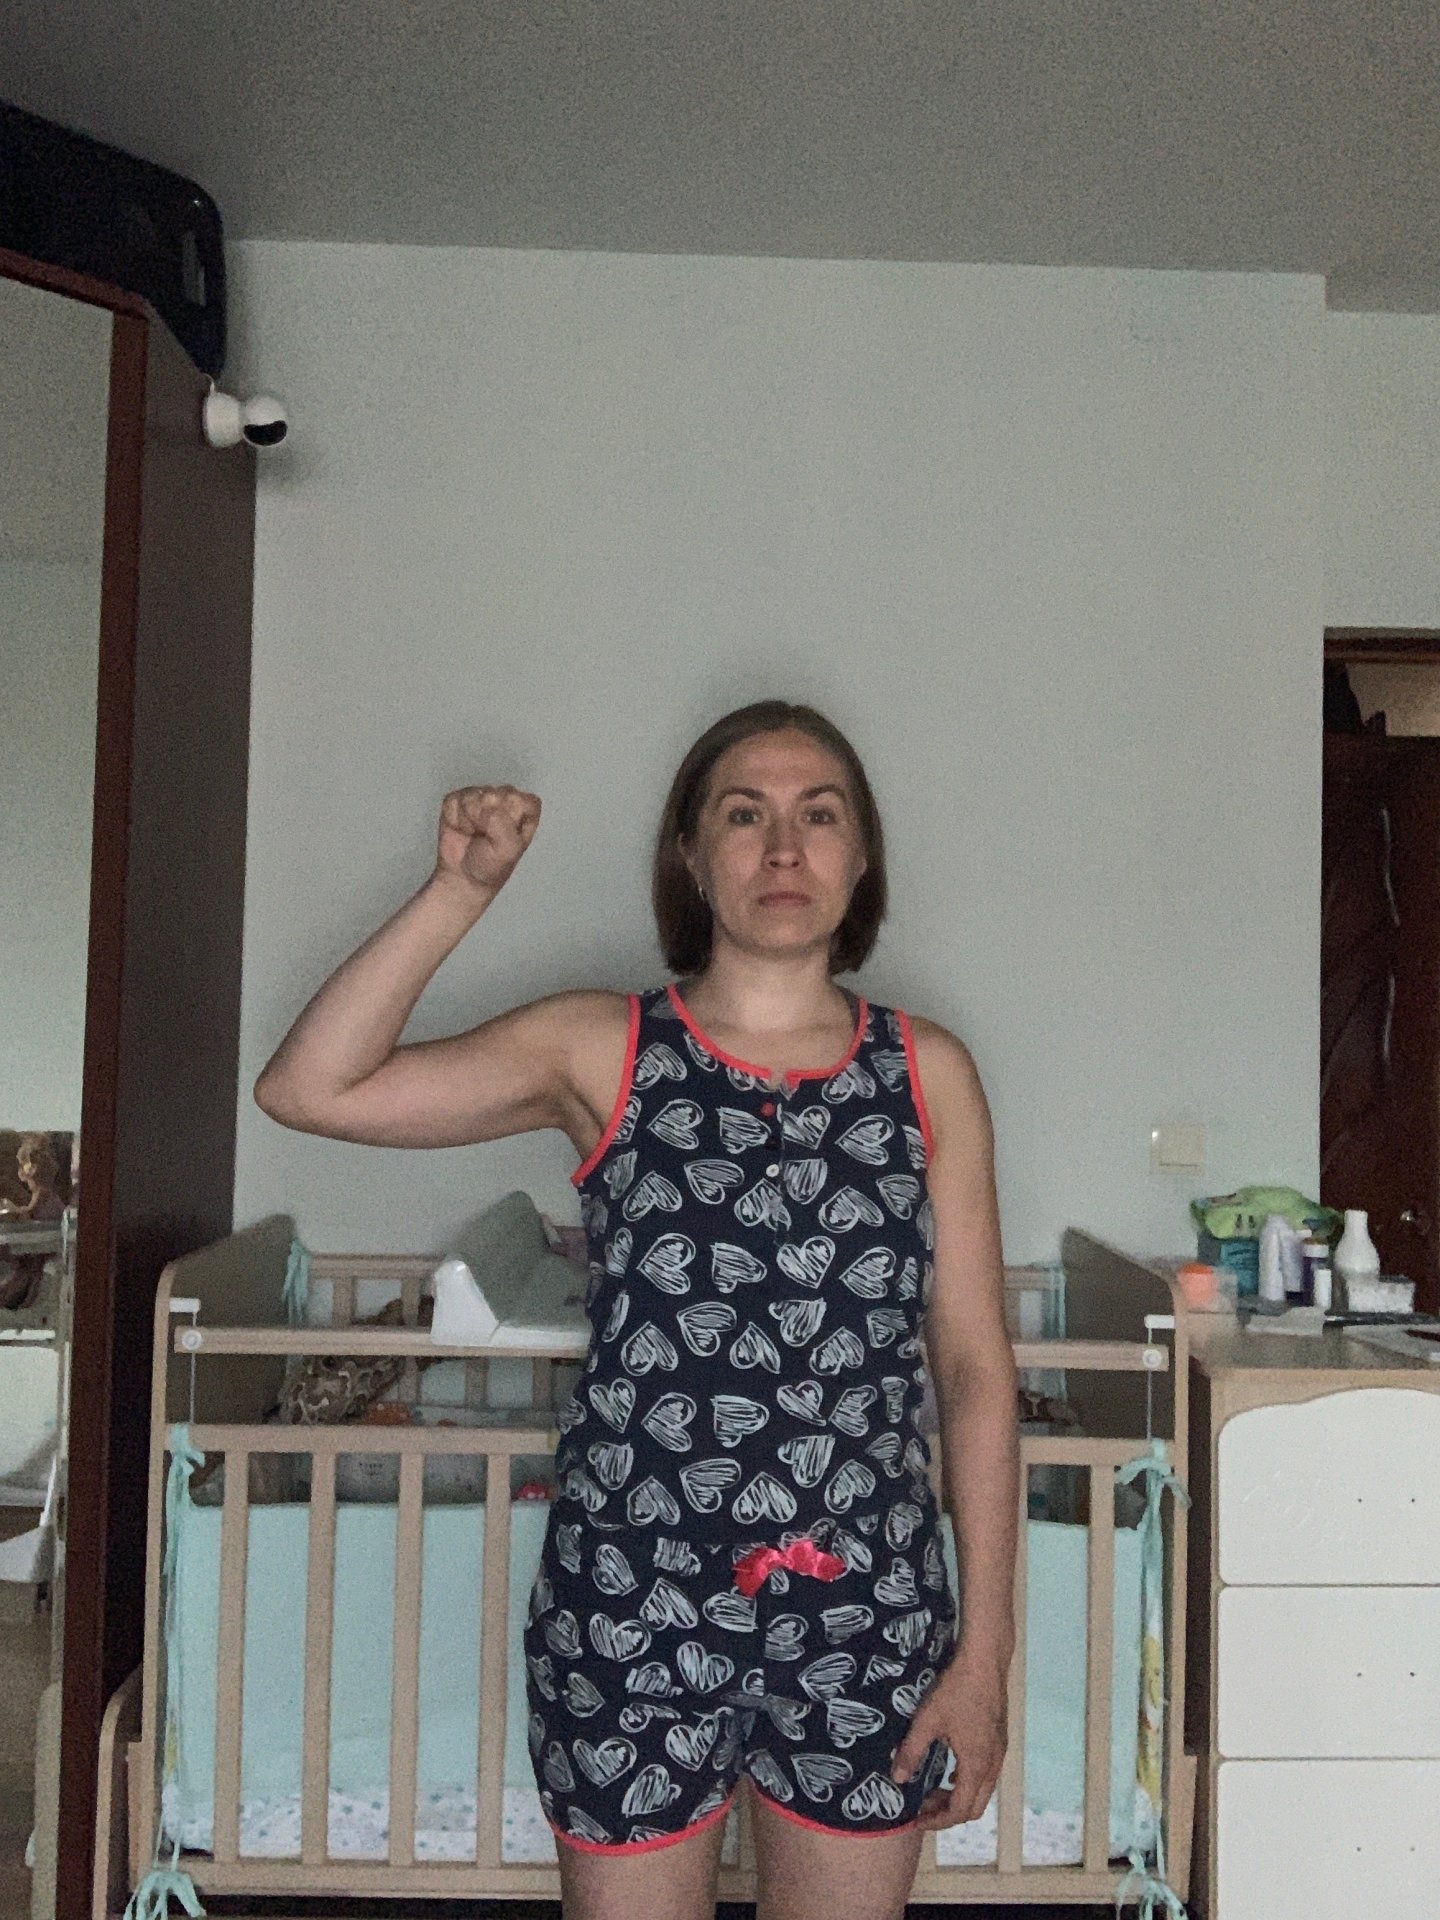
Label: noise